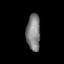
Tissue: lung
Cell type: Fibroblasts
Senescence score: 0.6435
Nuclear area (px): 497
Mean DAPI intensity: 128.652